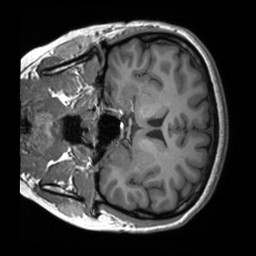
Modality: T1w
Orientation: coronal
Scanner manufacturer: siemens
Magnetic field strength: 3 T
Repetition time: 2 s
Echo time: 0.0023 s